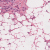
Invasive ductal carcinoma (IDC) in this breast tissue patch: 1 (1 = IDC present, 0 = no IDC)